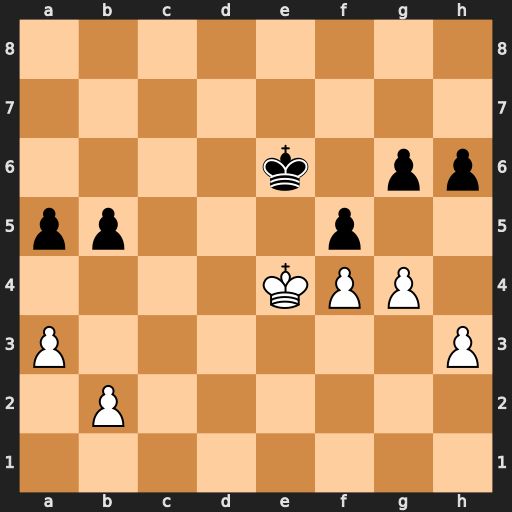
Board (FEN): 8/8/4k1pp/pp3p2/4KPP1/P6P/1P6/8
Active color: w
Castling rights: -
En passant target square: -
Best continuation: gxf5+ gxf5+ Kd4